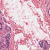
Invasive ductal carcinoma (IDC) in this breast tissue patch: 0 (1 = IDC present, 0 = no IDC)